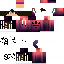
A male human skin with dark skin, wearing brown long hair dressed in a blue hoodie and black pants, featuring a closed mouth.